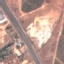
Land use / land cover class: Highway